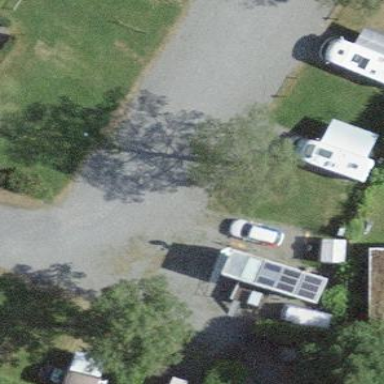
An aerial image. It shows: Camping pitch for tourists.